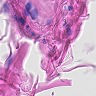
Metastatic tissue present: no